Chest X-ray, AP view. Patient: 25 years old, sex F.
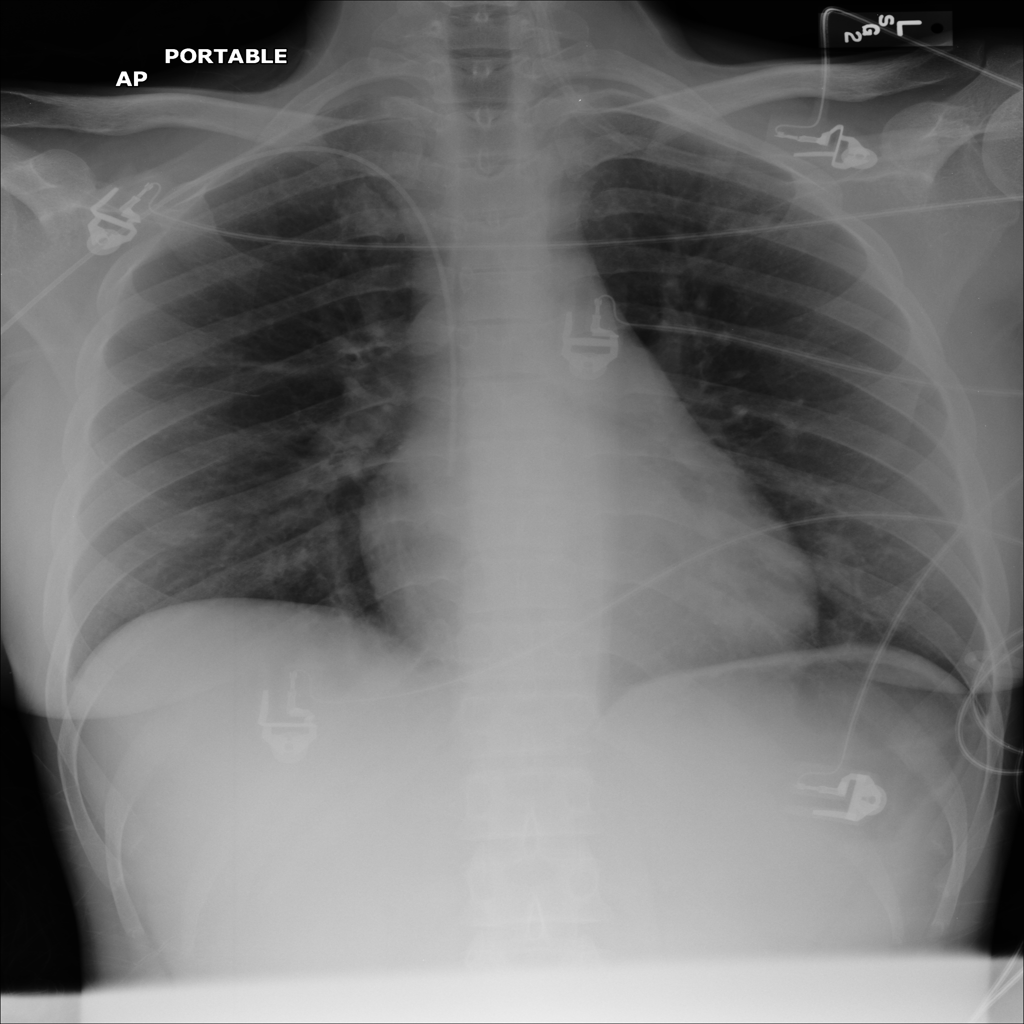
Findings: No Finding